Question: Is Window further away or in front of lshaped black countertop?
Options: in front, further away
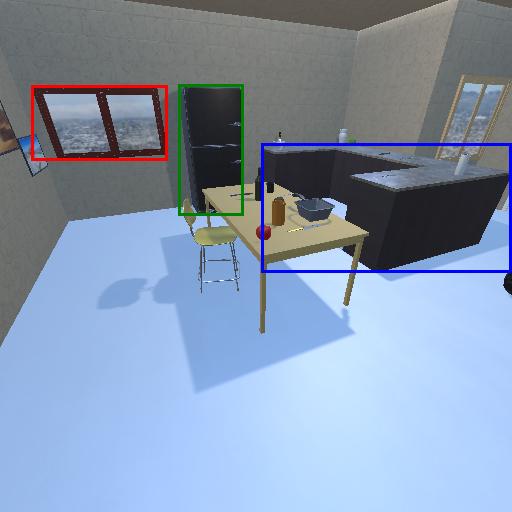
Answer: in front